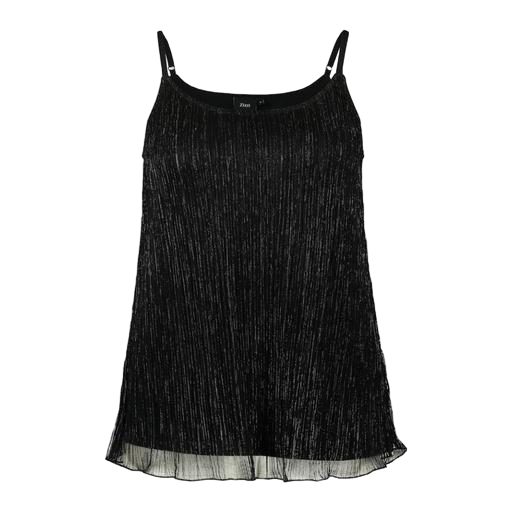
black amy flock mesh longline cami, black burnout longline cami, black micro pleat tank top, white background